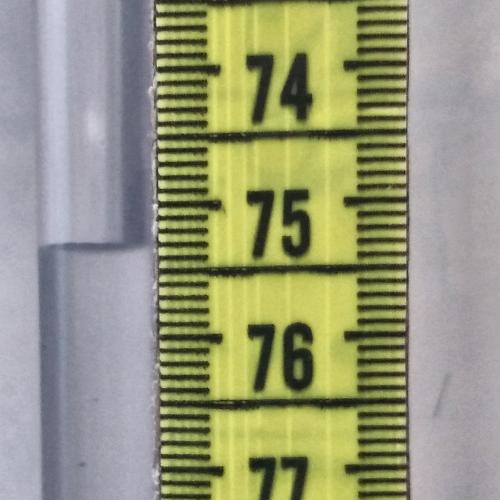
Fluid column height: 75.3 cm